Interaction volume radius: 5 \u00c5
Interaction volume height: 15 \u00c5
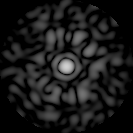
Disorder parameter: 0.8759